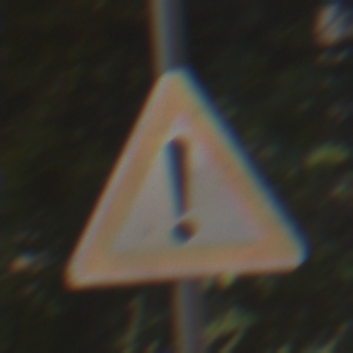
Verkehrszeichen: Gefahrenstelle
Umgebung: Outdoor, Nature
Tageszeit: MorningAfternoon
Wetter: Clear
Licht: Natural
Jahreszeit: Summer
Kontrast: HighContrast